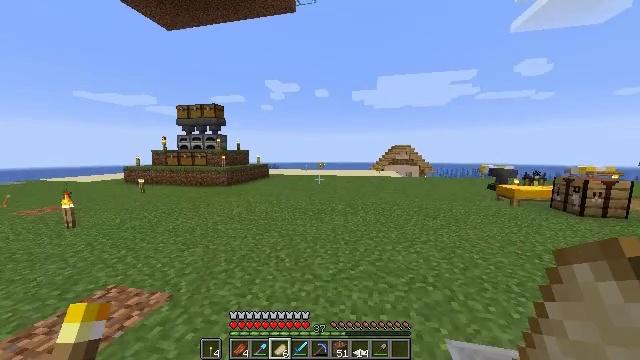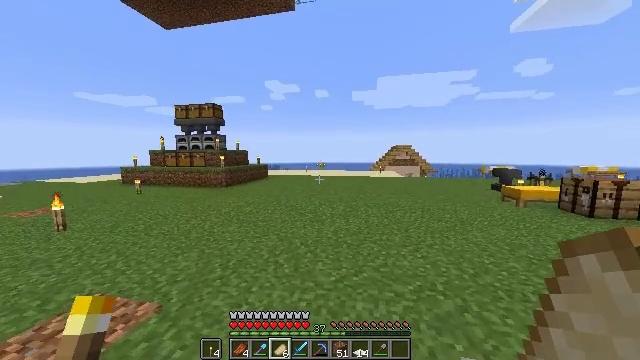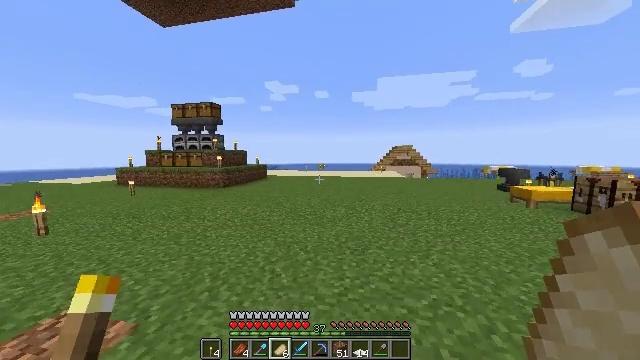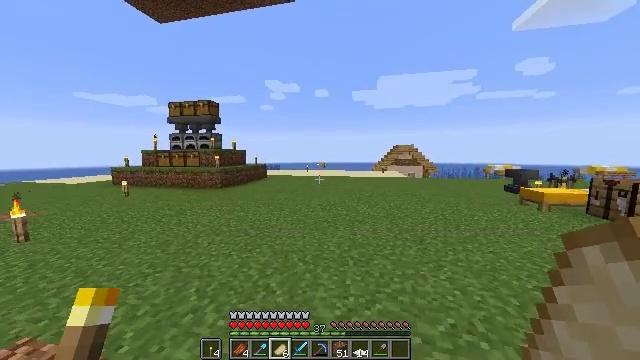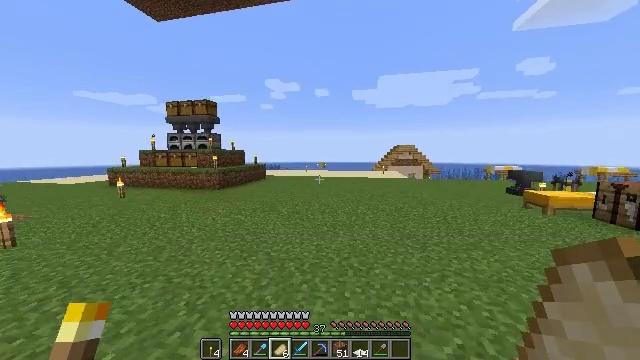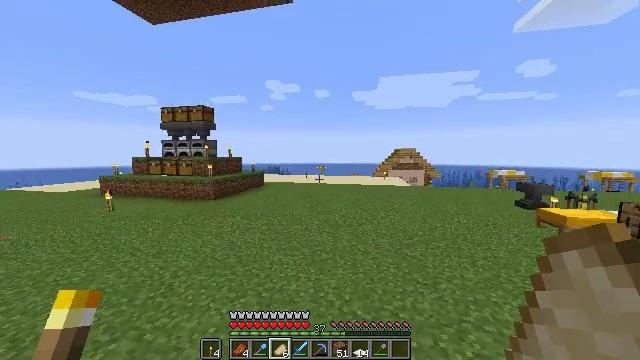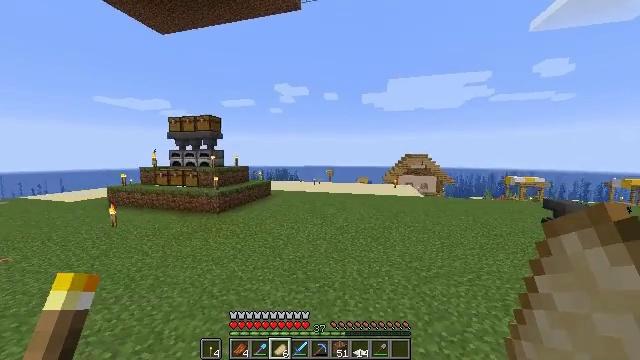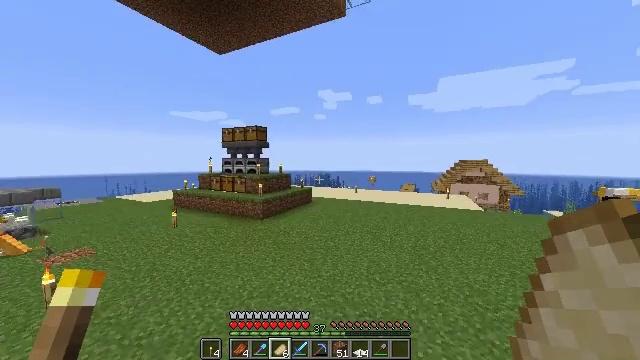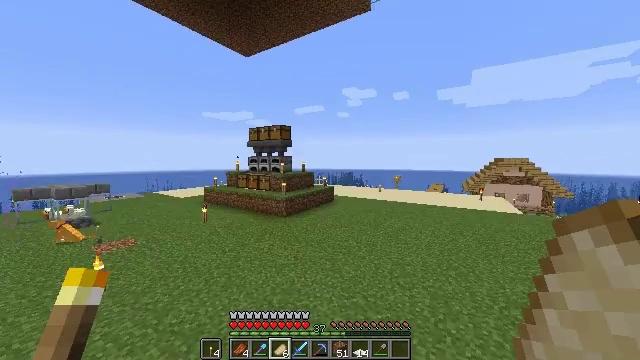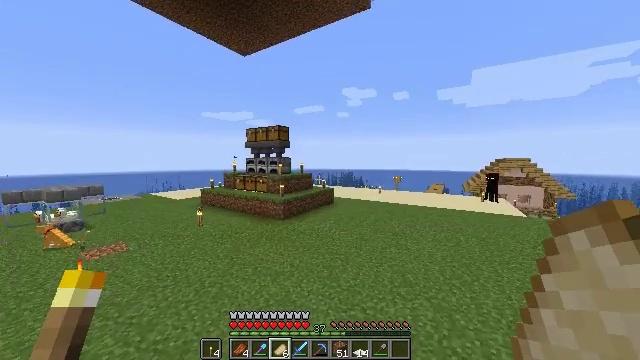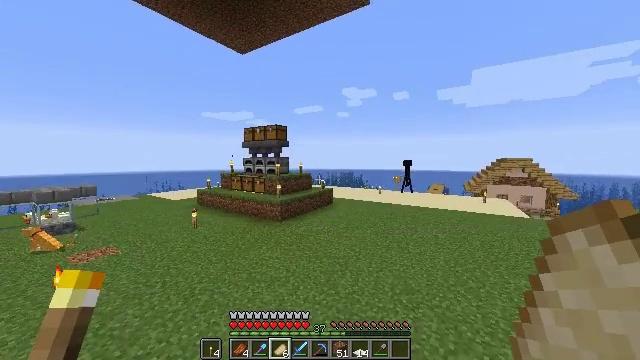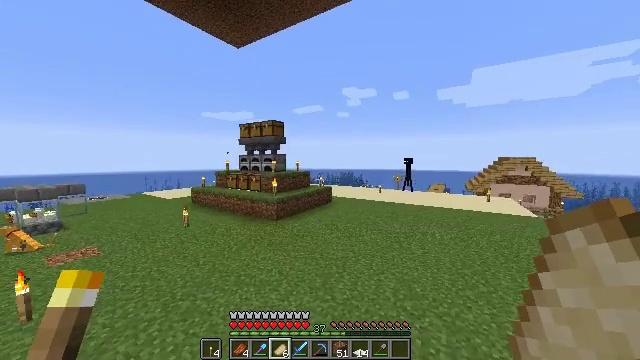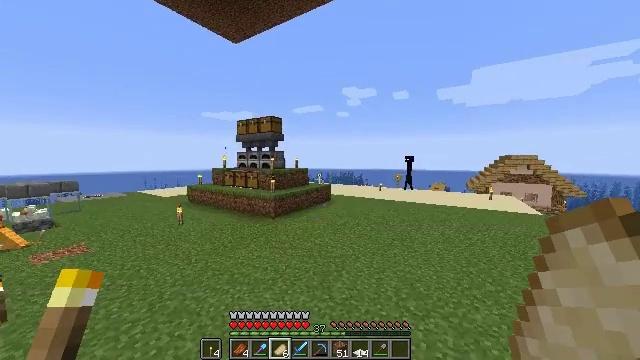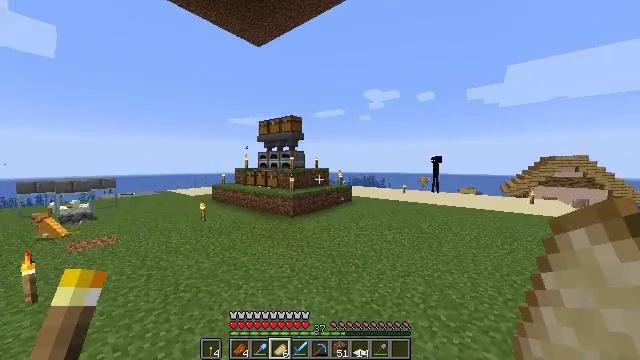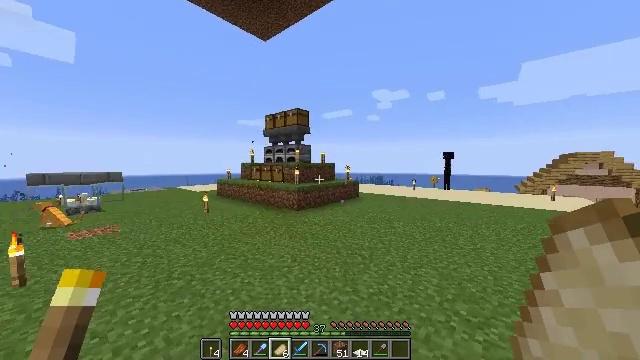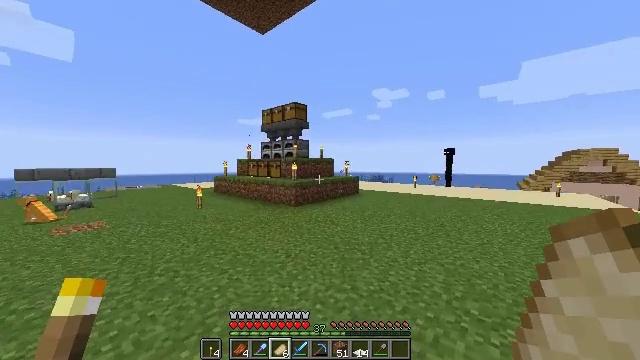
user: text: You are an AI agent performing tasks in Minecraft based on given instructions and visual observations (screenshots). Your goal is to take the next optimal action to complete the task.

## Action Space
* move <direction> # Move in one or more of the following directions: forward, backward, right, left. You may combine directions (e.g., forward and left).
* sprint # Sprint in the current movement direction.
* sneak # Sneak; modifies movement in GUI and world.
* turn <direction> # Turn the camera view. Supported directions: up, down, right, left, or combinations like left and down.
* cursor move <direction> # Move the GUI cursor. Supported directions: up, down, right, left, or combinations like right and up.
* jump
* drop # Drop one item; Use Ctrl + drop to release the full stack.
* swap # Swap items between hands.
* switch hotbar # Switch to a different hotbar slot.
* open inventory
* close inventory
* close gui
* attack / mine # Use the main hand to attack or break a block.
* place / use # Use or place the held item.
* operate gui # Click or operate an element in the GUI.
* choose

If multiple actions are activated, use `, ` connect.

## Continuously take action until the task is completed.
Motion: motion action
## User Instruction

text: Break the smithing table to move it.
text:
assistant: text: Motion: move forward
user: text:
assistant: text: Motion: move forward
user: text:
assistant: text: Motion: move forward
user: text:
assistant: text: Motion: move forward, jump
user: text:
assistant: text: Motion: move forward, jump
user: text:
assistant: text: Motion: move forward, turn left, jump
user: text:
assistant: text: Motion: move forward, turn left and up, jump
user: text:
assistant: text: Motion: move forward, turn left, jump
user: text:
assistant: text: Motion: move forward, jump
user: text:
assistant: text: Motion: move forward, jump
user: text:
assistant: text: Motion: move forward, jump
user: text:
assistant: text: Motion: move forward, jump
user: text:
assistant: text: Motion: move forward, turn left and up, jump
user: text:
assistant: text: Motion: move forward, turn left, jump
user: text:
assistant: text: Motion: move forward, jump
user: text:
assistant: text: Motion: move forward, jump
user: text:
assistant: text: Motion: move forward, sprint, jump
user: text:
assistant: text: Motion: move forward, sprint, turn left, jump
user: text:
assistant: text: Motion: move forward, sprint, jump
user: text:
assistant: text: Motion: move forward, jump
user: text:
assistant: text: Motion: move forward, jump
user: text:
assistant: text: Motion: move forward, jump
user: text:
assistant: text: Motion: move forward, jump
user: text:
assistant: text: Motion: move forward, jump
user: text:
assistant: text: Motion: move forward, jump
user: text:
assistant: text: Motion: move forward, jump
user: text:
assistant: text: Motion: move forward, turn left and down, jump
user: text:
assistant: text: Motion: move forward, turn left and down, jump
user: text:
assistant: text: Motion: move forward, sprint, turn left and down, jump
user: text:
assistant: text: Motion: move forward, sprint, turn left and down, jump